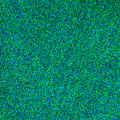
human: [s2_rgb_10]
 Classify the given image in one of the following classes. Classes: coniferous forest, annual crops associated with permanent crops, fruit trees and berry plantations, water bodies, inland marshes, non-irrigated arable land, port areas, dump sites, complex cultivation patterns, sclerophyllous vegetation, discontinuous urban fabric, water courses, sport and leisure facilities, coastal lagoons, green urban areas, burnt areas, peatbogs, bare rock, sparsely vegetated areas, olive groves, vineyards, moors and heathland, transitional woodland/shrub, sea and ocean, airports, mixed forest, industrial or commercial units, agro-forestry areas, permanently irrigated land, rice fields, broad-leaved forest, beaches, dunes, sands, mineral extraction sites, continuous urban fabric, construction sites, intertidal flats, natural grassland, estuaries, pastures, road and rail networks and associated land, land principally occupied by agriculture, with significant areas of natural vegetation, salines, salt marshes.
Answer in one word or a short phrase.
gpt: sea and ocean